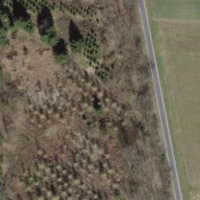
EUNIS habitat code: 44
Species observed at this site:
Vicia sepium